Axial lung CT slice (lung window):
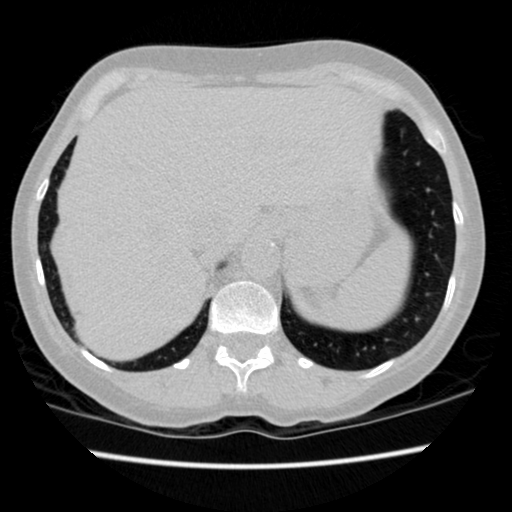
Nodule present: no